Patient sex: F
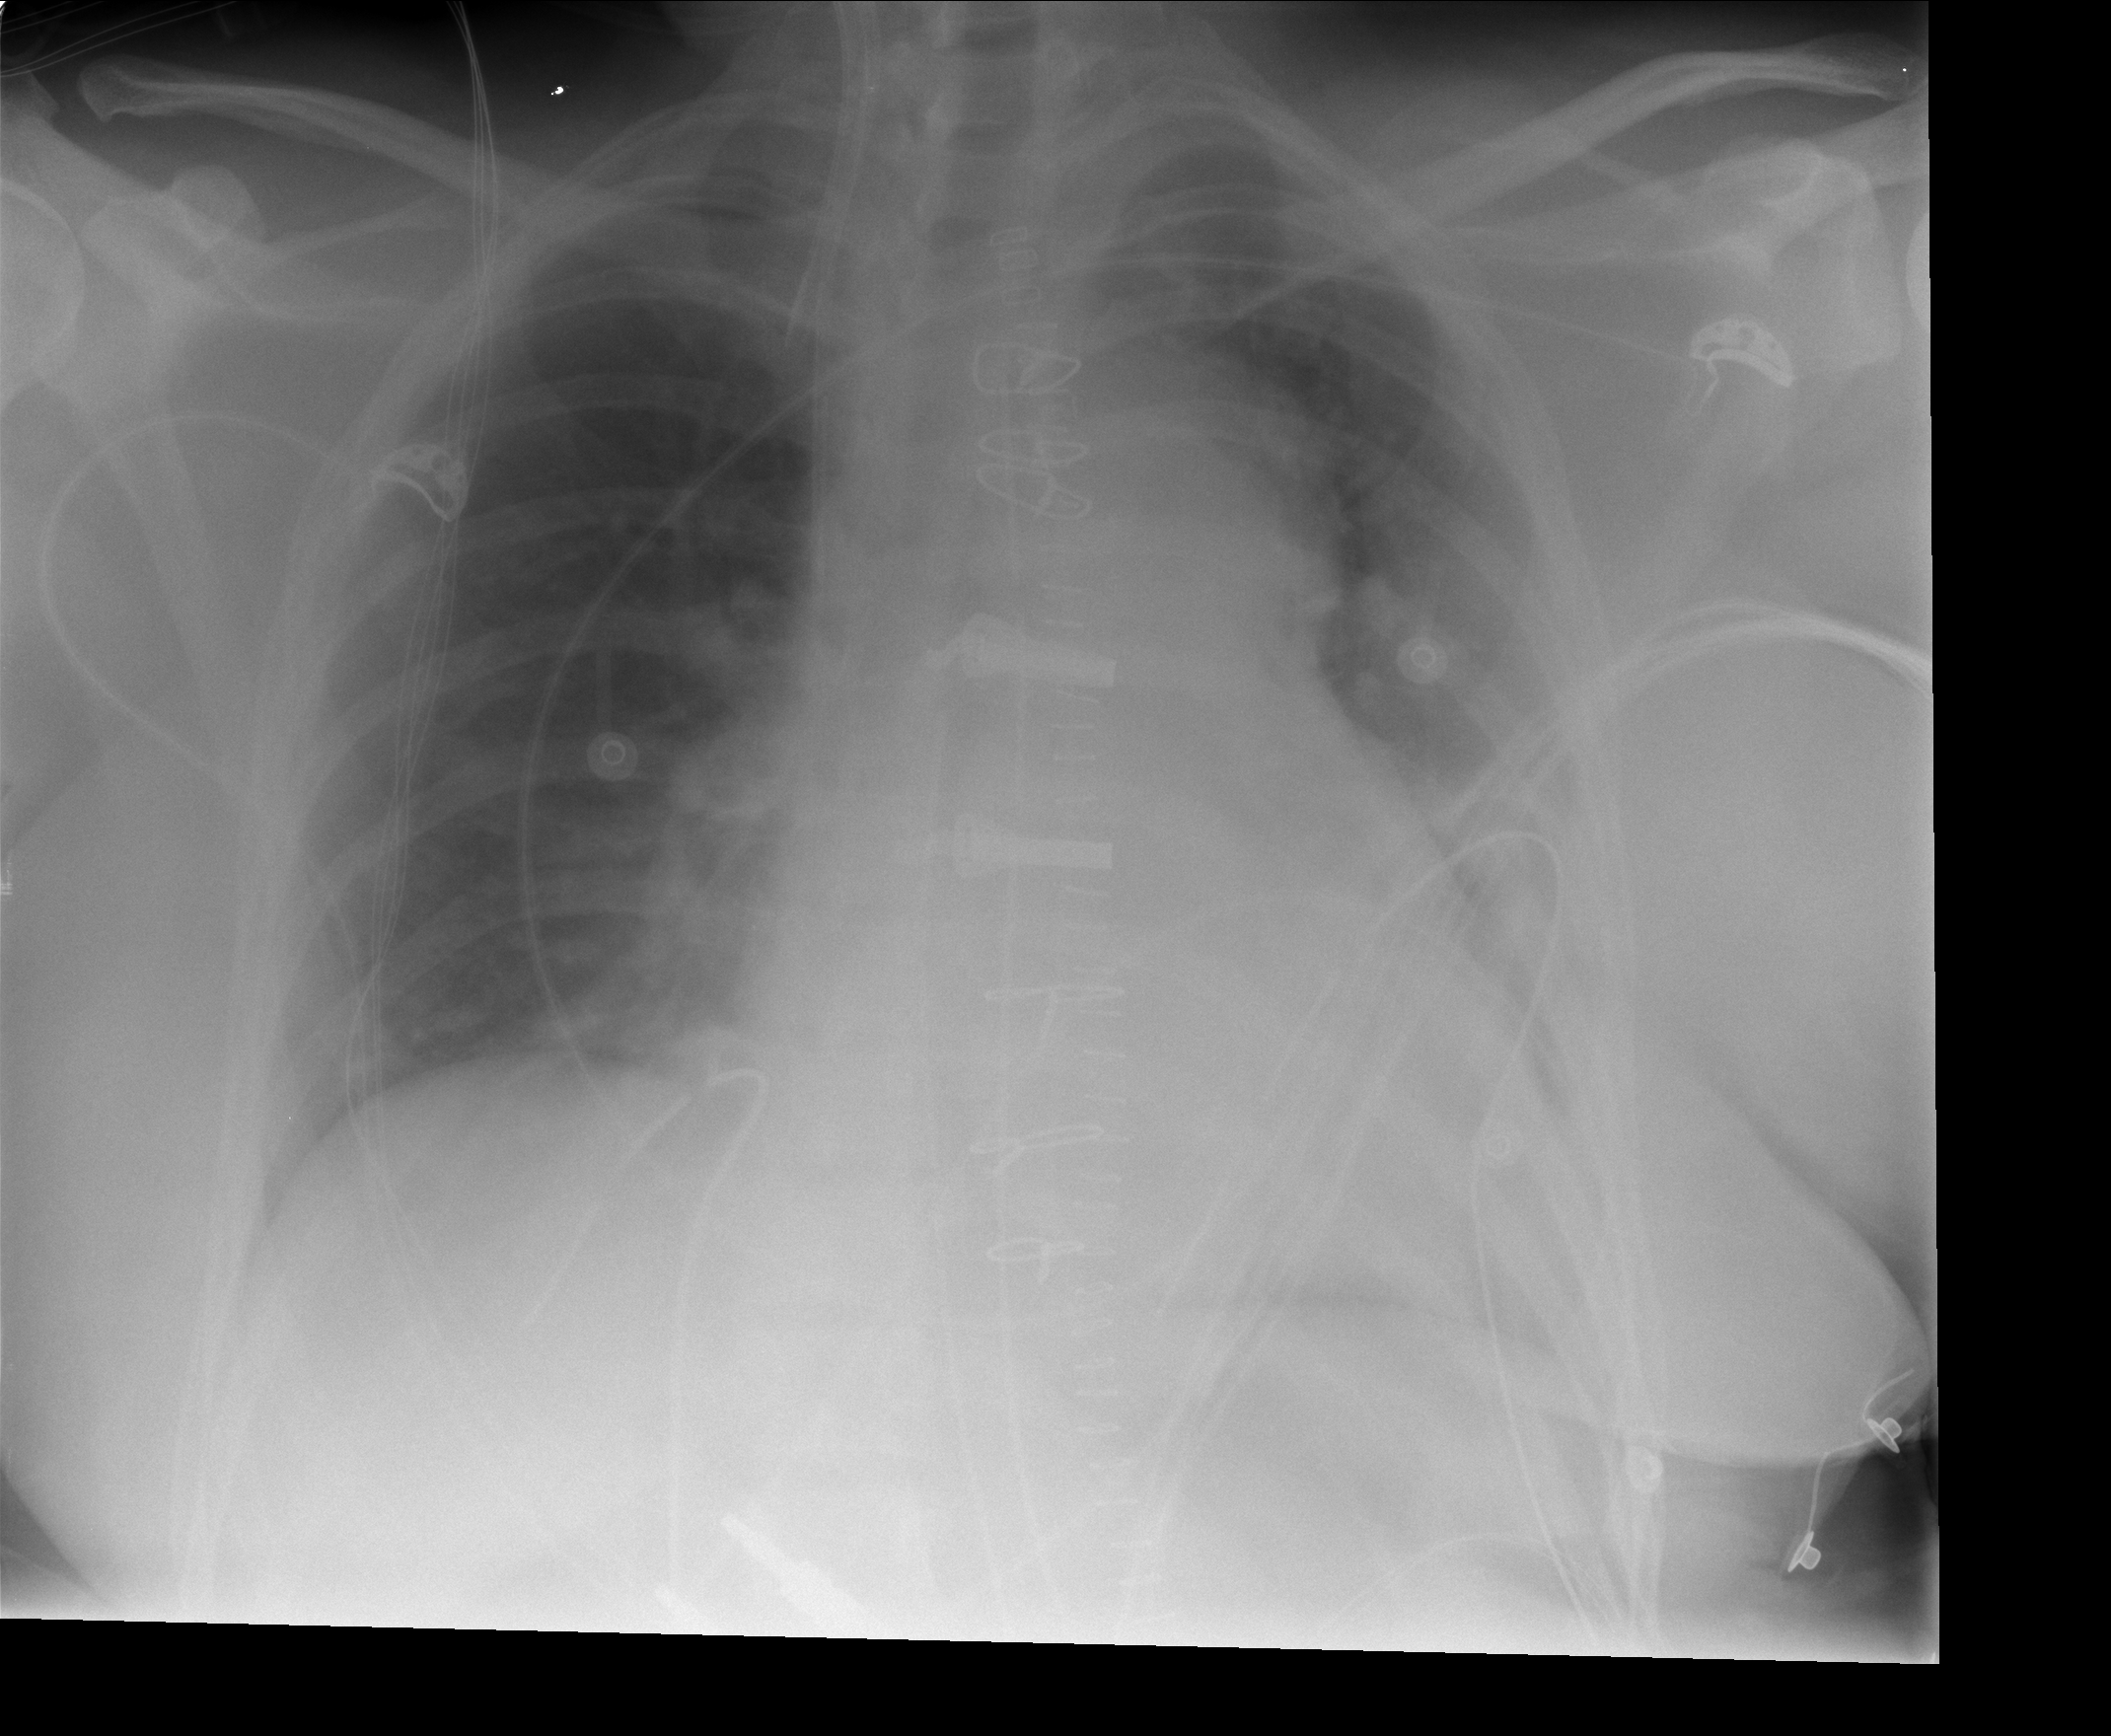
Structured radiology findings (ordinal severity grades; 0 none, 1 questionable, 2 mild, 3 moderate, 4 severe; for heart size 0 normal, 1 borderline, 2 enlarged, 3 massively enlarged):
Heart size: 2
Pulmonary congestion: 2
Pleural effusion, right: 0
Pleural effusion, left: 3
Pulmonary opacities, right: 0
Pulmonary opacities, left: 1
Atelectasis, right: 2
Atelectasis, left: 2